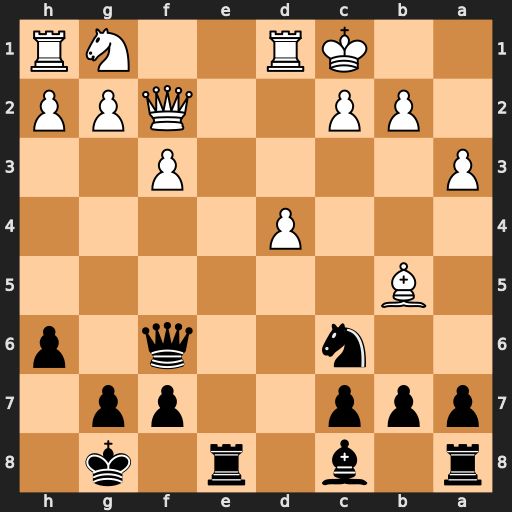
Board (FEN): r1b1r1k1/ppp2pp1/2n2q1p/1B6/3P4/P4P2/1PP2QPP/2KR2NR
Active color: b
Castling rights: -
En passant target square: -
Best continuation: Qg5+ Rd2 Qxb5